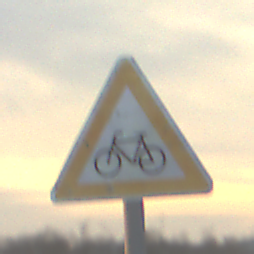
Verkehrszeichen: RadverkehrRechts
Umgebung: Outdoor, Nature
Tageszeit: SunriseSunset
Wetter: PartlyCloudy
Licht: Natural
Jahreszeit: NotSpecified
Kontrast: LowContrast